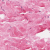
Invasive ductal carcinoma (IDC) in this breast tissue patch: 0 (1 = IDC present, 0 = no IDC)